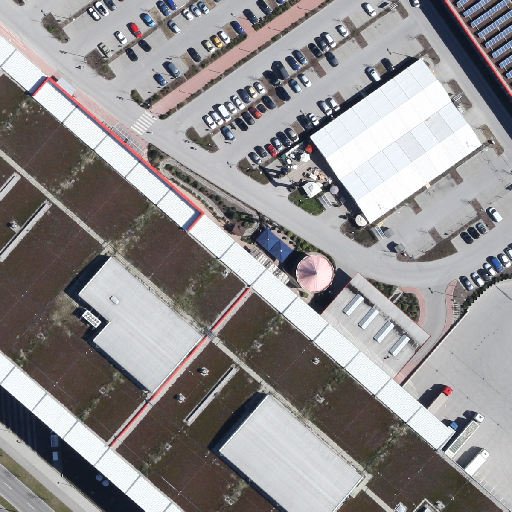
Referring expression: light-duty vehicle